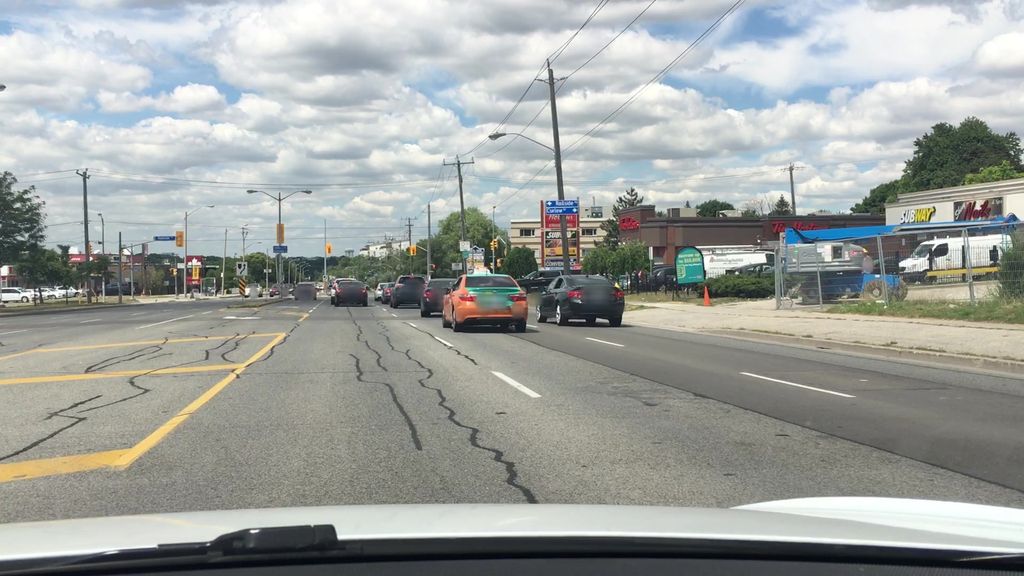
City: toronto